Interaction volume radius: 5 \u00c5
Interaction volume height: 10 \u00c5
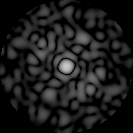
Disorder parameter: 0.8789